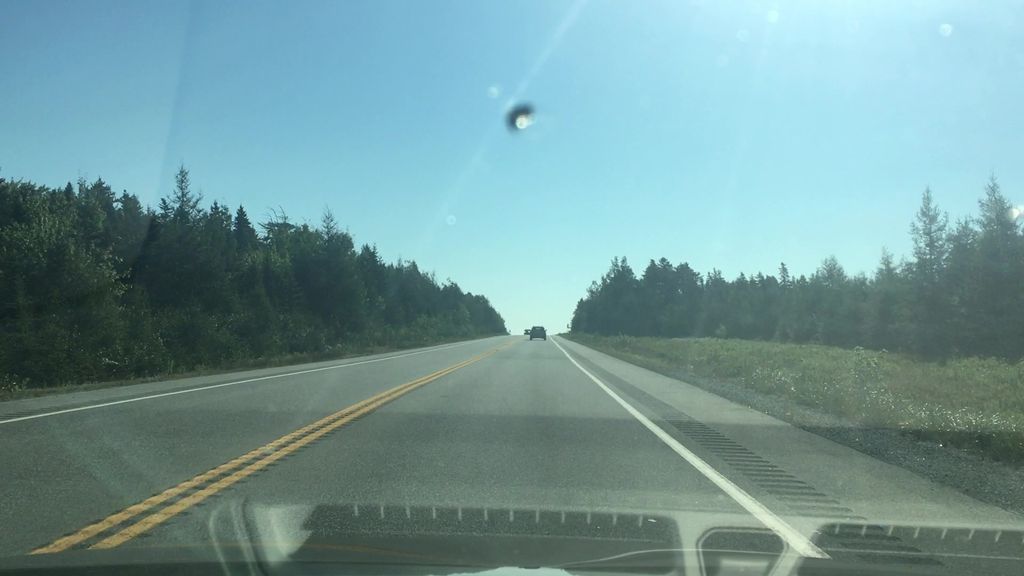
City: halifax